Aerial crown-view tile of a tropical tree (Barro Colorado Island, Panama), acquired 20240918:
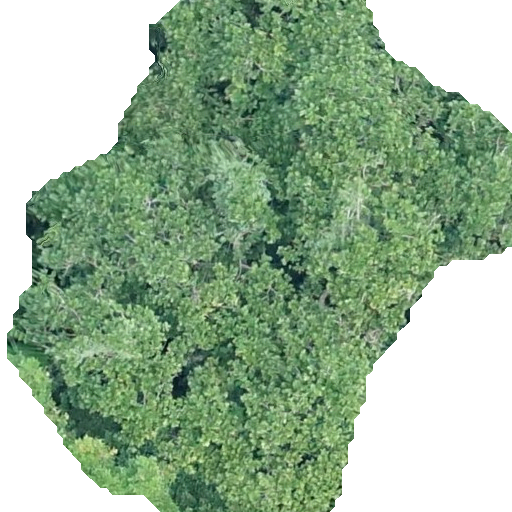
Species: Anacardium excelsum
GBIF accepted scientific name: Anacardium excelsum
Crown area: 294.797 m²